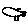
Label: bird